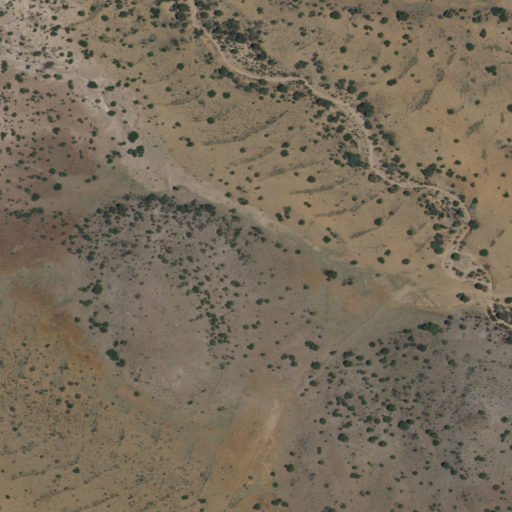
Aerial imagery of plain(s) in New Mexico named Trujillo Park containing shrub and evergreen forest